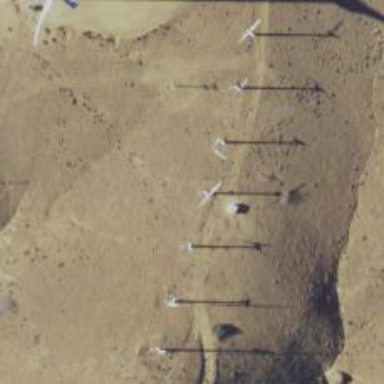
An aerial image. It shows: Wind power generator employing wind turbines.